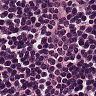
Metastatic tissue present: no